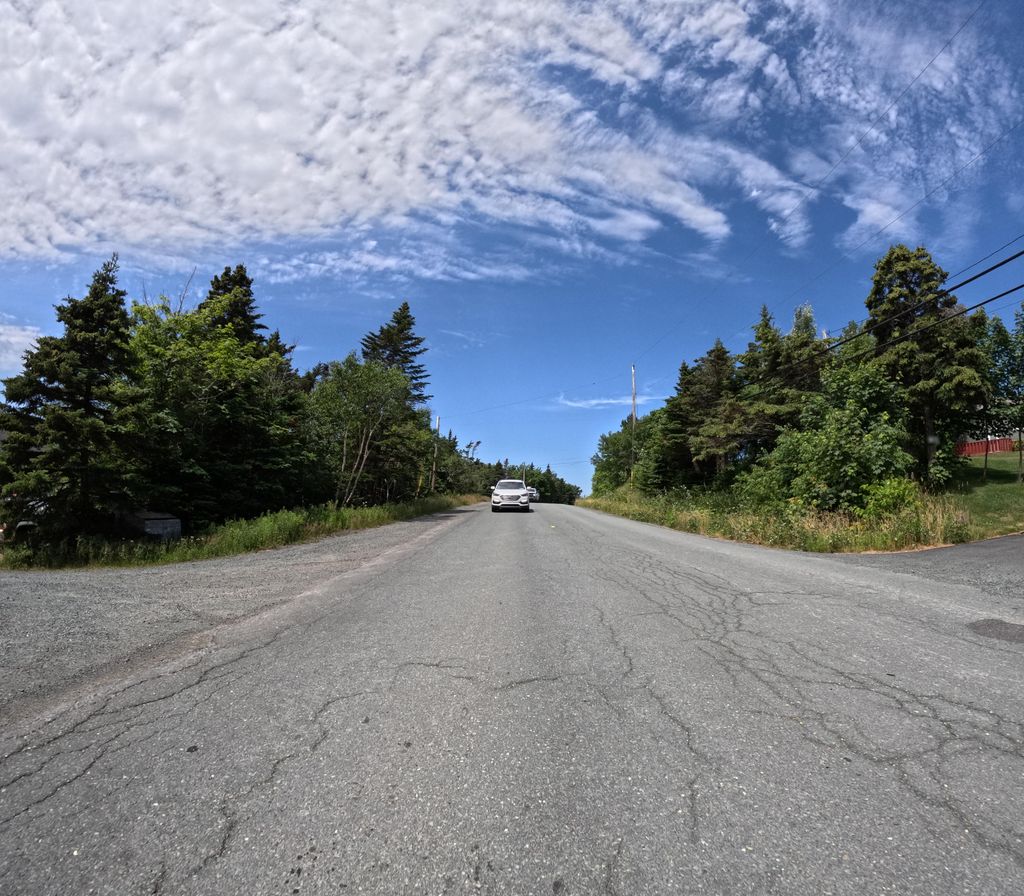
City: st_johns